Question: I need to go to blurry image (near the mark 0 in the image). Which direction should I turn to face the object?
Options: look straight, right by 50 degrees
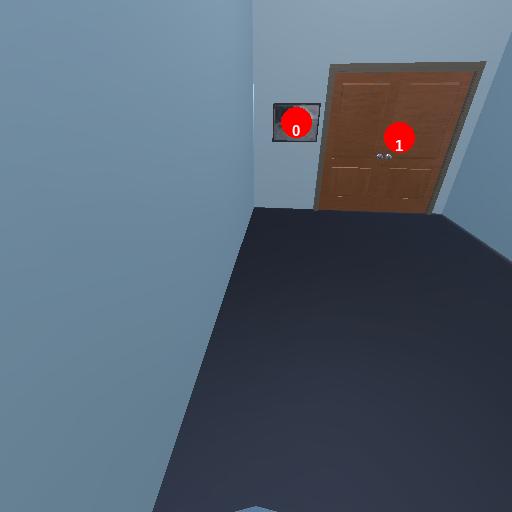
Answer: look straight